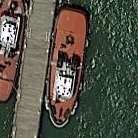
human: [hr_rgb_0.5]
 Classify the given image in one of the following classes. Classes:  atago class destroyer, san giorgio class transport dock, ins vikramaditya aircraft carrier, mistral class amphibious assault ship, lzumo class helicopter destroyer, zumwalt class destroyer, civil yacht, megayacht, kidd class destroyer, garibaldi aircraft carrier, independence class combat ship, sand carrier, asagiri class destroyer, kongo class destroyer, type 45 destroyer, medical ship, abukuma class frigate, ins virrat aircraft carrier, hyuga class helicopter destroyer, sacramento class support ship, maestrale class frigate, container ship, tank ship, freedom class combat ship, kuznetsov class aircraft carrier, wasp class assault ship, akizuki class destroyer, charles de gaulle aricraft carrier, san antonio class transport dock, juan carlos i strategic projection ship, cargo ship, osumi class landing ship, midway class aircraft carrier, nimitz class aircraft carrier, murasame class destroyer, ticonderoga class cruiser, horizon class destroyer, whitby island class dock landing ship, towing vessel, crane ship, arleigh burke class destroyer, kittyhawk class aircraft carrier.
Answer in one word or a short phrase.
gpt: Towing vessel